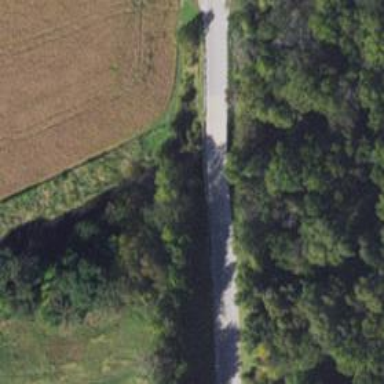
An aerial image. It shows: Tertiary road with bridge.